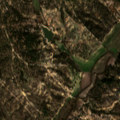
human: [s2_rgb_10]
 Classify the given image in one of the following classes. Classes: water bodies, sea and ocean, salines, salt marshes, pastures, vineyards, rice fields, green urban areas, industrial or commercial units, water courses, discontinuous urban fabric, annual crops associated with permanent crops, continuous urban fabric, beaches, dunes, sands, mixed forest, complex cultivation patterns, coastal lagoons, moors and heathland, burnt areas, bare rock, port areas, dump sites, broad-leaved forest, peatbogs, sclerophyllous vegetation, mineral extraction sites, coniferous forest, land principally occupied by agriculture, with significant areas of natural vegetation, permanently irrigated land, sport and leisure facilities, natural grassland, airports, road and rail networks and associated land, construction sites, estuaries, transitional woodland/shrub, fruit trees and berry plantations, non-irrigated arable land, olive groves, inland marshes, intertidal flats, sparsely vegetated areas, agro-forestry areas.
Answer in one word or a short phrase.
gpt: rice fields, annual crops associated with permanent crops, agro-forestry areas, broad-leaved forest, transitional woodland/shrub